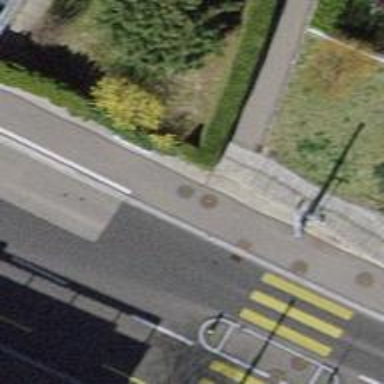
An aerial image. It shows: Set of steps made of paving stones.